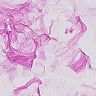
Metastatic tissue present: no